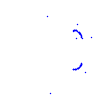
Particle: proton